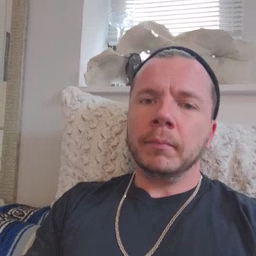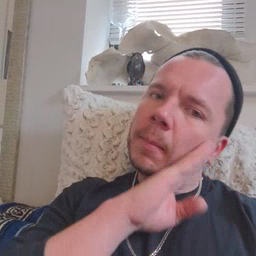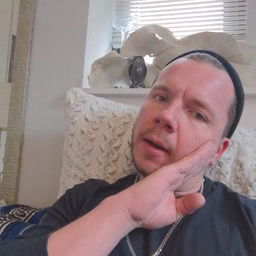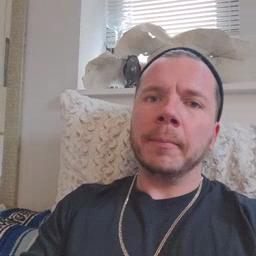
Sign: bed